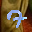
Label: 7